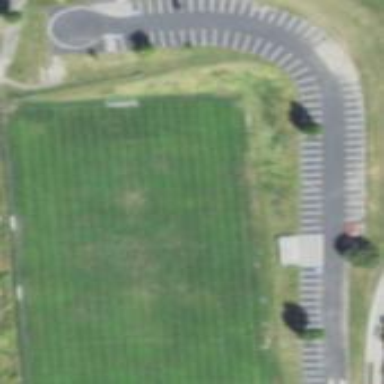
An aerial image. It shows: Soccer pitch for outdoor sports and leisure activities.